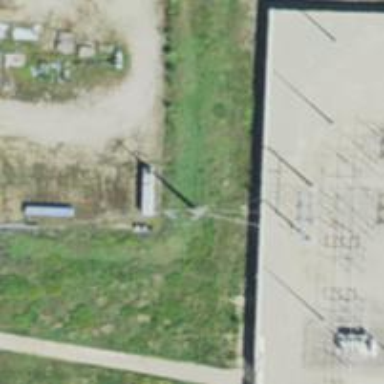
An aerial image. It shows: Power tower.